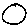
Label: circle